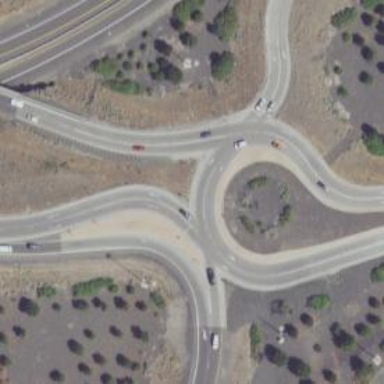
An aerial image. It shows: Roundabout on trunk highway.